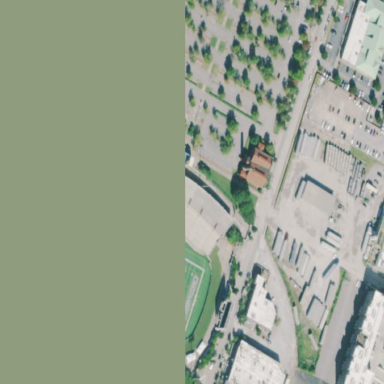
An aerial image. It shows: Grandstand building.